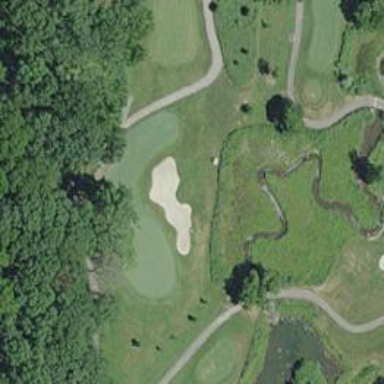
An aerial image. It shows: View of golf hole.